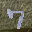
Label: 7